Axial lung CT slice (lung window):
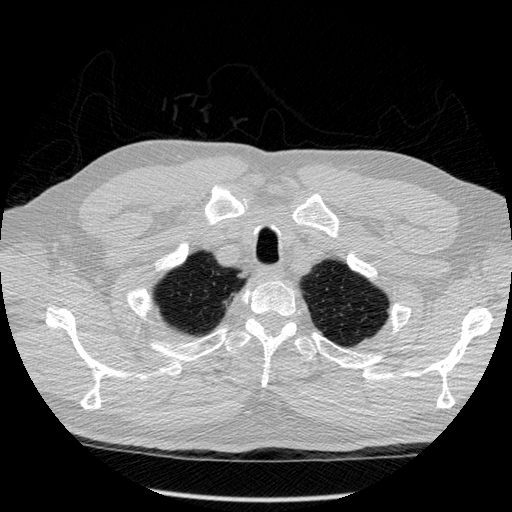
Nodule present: no